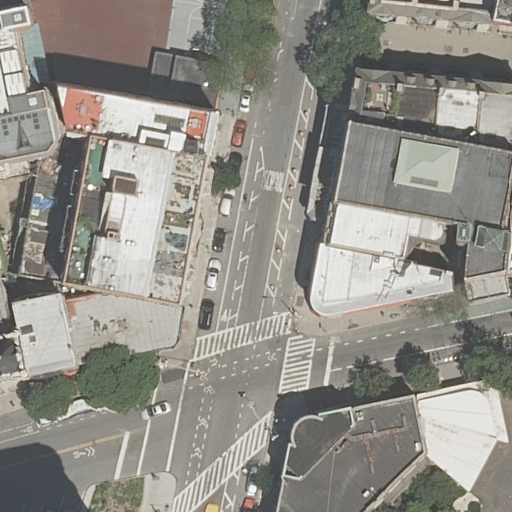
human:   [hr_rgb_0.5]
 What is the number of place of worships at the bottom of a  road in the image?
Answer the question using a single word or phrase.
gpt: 1

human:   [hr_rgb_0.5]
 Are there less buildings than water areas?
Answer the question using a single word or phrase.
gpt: no

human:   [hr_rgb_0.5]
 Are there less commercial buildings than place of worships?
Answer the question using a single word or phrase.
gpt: yes

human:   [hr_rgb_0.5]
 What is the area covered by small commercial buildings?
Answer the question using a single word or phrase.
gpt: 0m2

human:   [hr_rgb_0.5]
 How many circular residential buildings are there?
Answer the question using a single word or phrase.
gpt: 0

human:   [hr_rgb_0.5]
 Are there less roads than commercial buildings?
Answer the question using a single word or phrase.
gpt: no

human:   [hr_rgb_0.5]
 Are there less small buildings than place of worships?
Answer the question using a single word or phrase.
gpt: no

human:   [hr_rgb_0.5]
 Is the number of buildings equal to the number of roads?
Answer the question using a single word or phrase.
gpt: no

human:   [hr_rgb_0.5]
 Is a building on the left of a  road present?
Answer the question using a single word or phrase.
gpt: yes

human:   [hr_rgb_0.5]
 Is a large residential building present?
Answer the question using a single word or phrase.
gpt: yes

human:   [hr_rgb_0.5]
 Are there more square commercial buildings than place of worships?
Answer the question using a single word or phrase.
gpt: no

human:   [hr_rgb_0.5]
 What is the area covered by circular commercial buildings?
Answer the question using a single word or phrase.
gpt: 0m2

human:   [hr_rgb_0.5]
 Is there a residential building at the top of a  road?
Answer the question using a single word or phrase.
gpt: yes

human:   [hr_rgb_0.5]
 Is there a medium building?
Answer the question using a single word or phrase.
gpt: yes

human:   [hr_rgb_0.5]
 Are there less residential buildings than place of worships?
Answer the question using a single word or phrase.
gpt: no

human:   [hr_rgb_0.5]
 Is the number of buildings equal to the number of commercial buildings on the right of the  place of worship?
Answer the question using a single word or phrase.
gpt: no

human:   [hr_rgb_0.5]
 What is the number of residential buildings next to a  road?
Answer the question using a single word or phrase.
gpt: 20

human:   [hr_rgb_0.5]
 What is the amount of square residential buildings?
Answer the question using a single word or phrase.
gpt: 0

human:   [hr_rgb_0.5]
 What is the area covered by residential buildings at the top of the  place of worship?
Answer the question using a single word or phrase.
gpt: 3064m2

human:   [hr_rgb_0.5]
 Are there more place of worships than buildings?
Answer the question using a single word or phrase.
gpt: no

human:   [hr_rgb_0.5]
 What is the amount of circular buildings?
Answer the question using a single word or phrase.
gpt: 0

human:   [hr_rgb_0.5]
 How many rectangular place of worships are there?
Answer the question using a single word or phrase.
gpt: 1

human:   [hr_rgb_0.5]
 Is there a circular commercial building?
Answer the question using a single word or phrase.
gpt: no

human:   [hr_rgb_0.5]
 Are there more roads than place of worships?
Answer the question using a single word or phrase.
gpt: yes

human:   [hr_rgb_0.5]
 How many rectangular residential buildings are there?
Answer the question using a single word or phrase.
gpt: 12

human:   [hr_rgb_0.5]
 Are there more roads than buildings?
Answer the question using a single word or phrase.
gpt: no

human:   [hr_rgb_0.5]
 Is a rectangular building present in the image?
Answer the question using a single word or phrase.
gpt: yes

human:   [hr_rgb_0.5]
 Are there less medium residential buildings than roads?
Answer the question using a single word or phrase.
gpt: no

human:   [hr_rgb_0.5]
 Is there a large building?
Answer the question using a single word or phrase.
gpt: yes

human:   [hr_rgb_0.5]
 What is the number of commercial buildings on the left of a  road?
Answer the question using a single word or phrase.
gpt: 0

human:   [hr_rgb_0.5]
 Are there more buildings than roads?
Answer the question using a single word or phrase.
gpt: yes

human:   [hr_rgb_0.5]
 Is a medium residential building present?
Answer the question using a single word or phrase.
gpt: yes

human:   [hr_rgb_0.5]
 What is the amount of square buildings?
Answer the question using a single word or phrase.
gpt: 0

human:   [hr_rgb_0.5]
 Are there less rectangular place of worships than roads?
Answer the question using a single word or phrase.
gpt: yes

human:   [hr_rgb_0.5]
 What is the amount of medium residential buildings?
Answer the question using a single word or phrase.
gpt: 10

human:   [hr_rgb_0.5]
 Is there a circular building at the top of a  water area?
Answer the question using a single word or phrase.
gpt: no